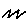
Label: zigzag